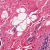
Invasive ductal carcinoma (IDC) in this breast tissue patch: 0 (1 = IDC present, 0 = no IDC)